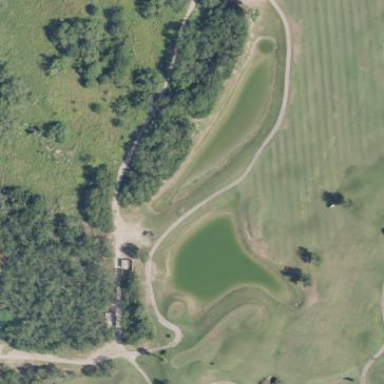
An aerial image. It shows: Water hazard on golf course.